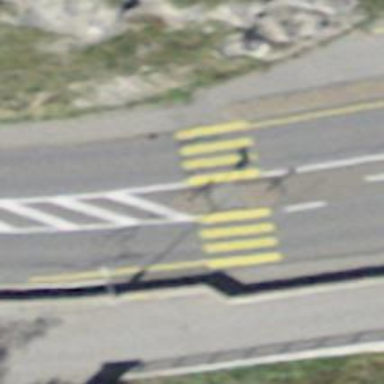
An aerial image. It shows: Uncontrolled crossing with pedestrian island.